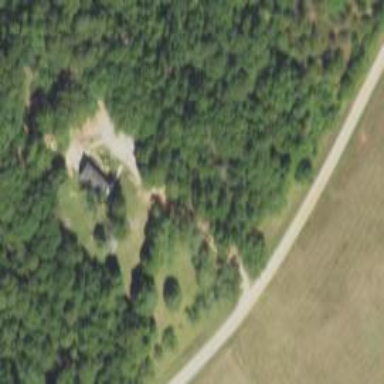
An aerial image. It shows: Driveway.